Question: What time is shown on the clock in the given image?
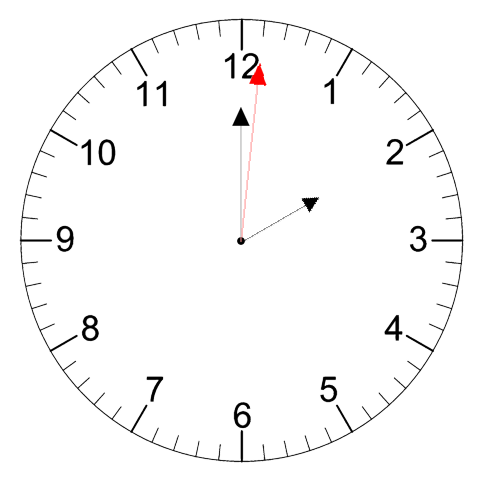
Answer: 02:00:01